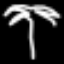
Label: palm tree